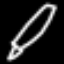
Label: pencil